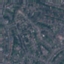
Label: Residential